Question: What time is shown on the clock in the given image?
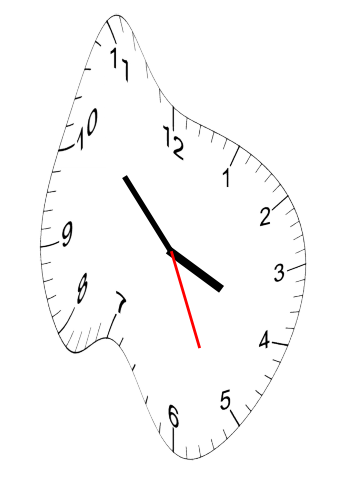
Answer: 03:52:26